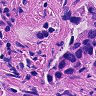
Metastatic tissue present: yes